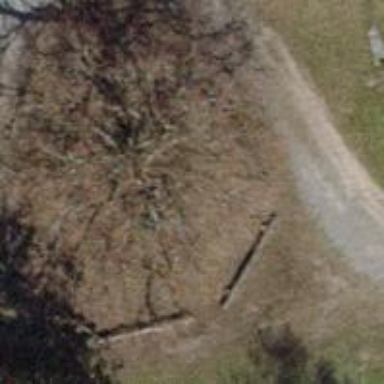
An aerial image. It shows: Bench.